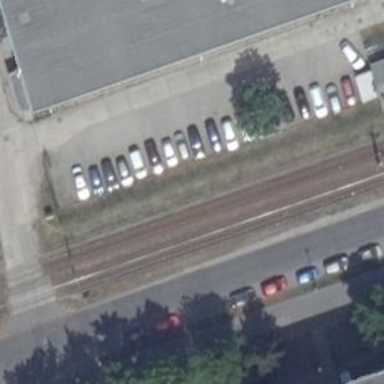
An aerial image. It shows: Paved parking area.